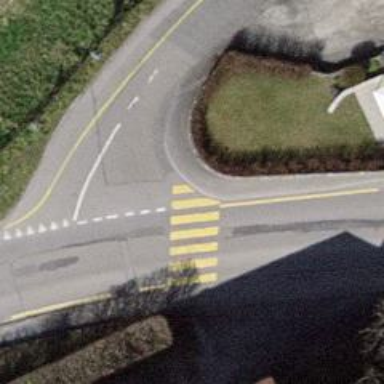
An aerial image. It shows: Marked zebra crossing on the road.